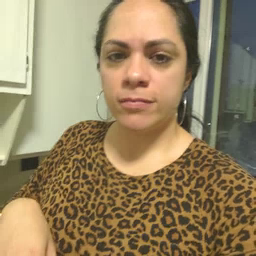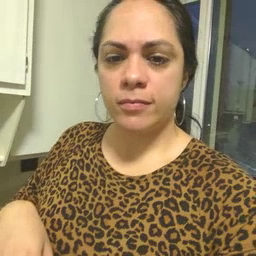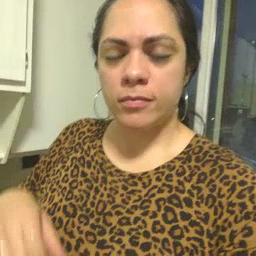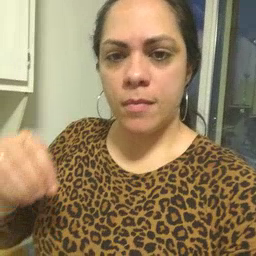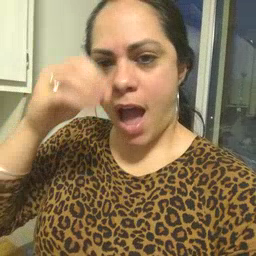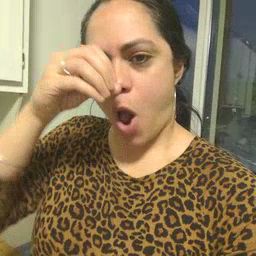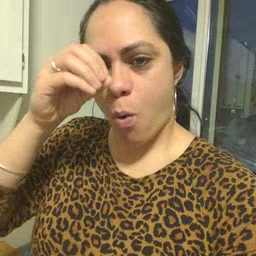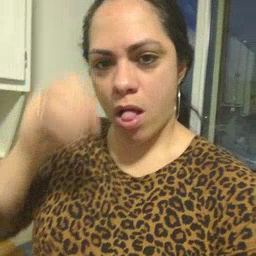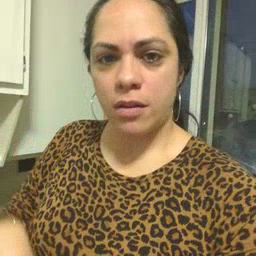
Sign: owl